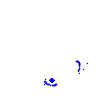
Particle: pion